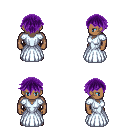
a pixel art fantasy rpg character, male body template, human, dark skin, underdress, robe skirt, purple short bangs hairstyle, four views (front, back, left, right), 2x2 character sprite sheet, small pixel art, hard edges, no anti-aliasing